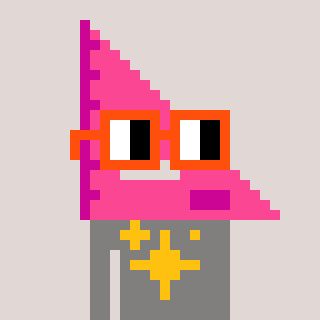
a pixel art character with square orange glasses, a squadron ruler-shaped head and a bluegrey-colored body on a warm background